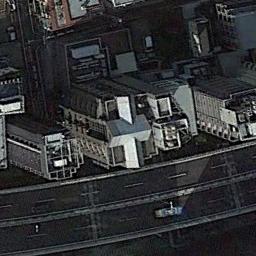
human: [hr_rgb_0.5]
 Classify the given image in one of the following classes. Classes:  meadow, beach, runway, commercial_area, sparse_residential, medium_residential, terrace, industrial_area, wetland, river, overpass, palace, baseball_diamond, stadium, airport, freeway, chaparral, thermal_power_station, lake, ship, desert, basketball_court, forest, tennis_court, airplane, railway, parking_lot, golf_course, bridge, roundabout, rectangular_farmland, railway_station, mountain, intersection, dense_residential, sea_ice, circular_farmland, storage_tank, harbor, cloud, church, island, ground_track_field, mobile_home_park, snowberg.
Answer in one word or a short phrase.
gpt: commercial_area